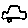
Label: car